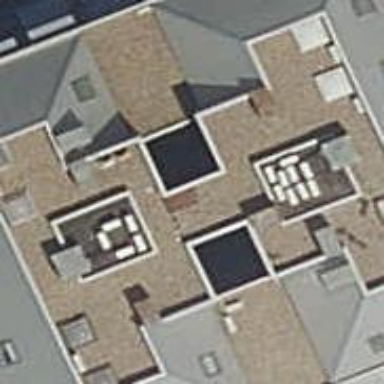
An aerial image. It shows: Image showing building with apartments.